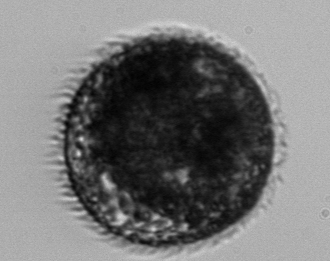
Label: Pleuronema